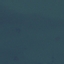
Land use / land cover: SeaLake